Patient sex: M
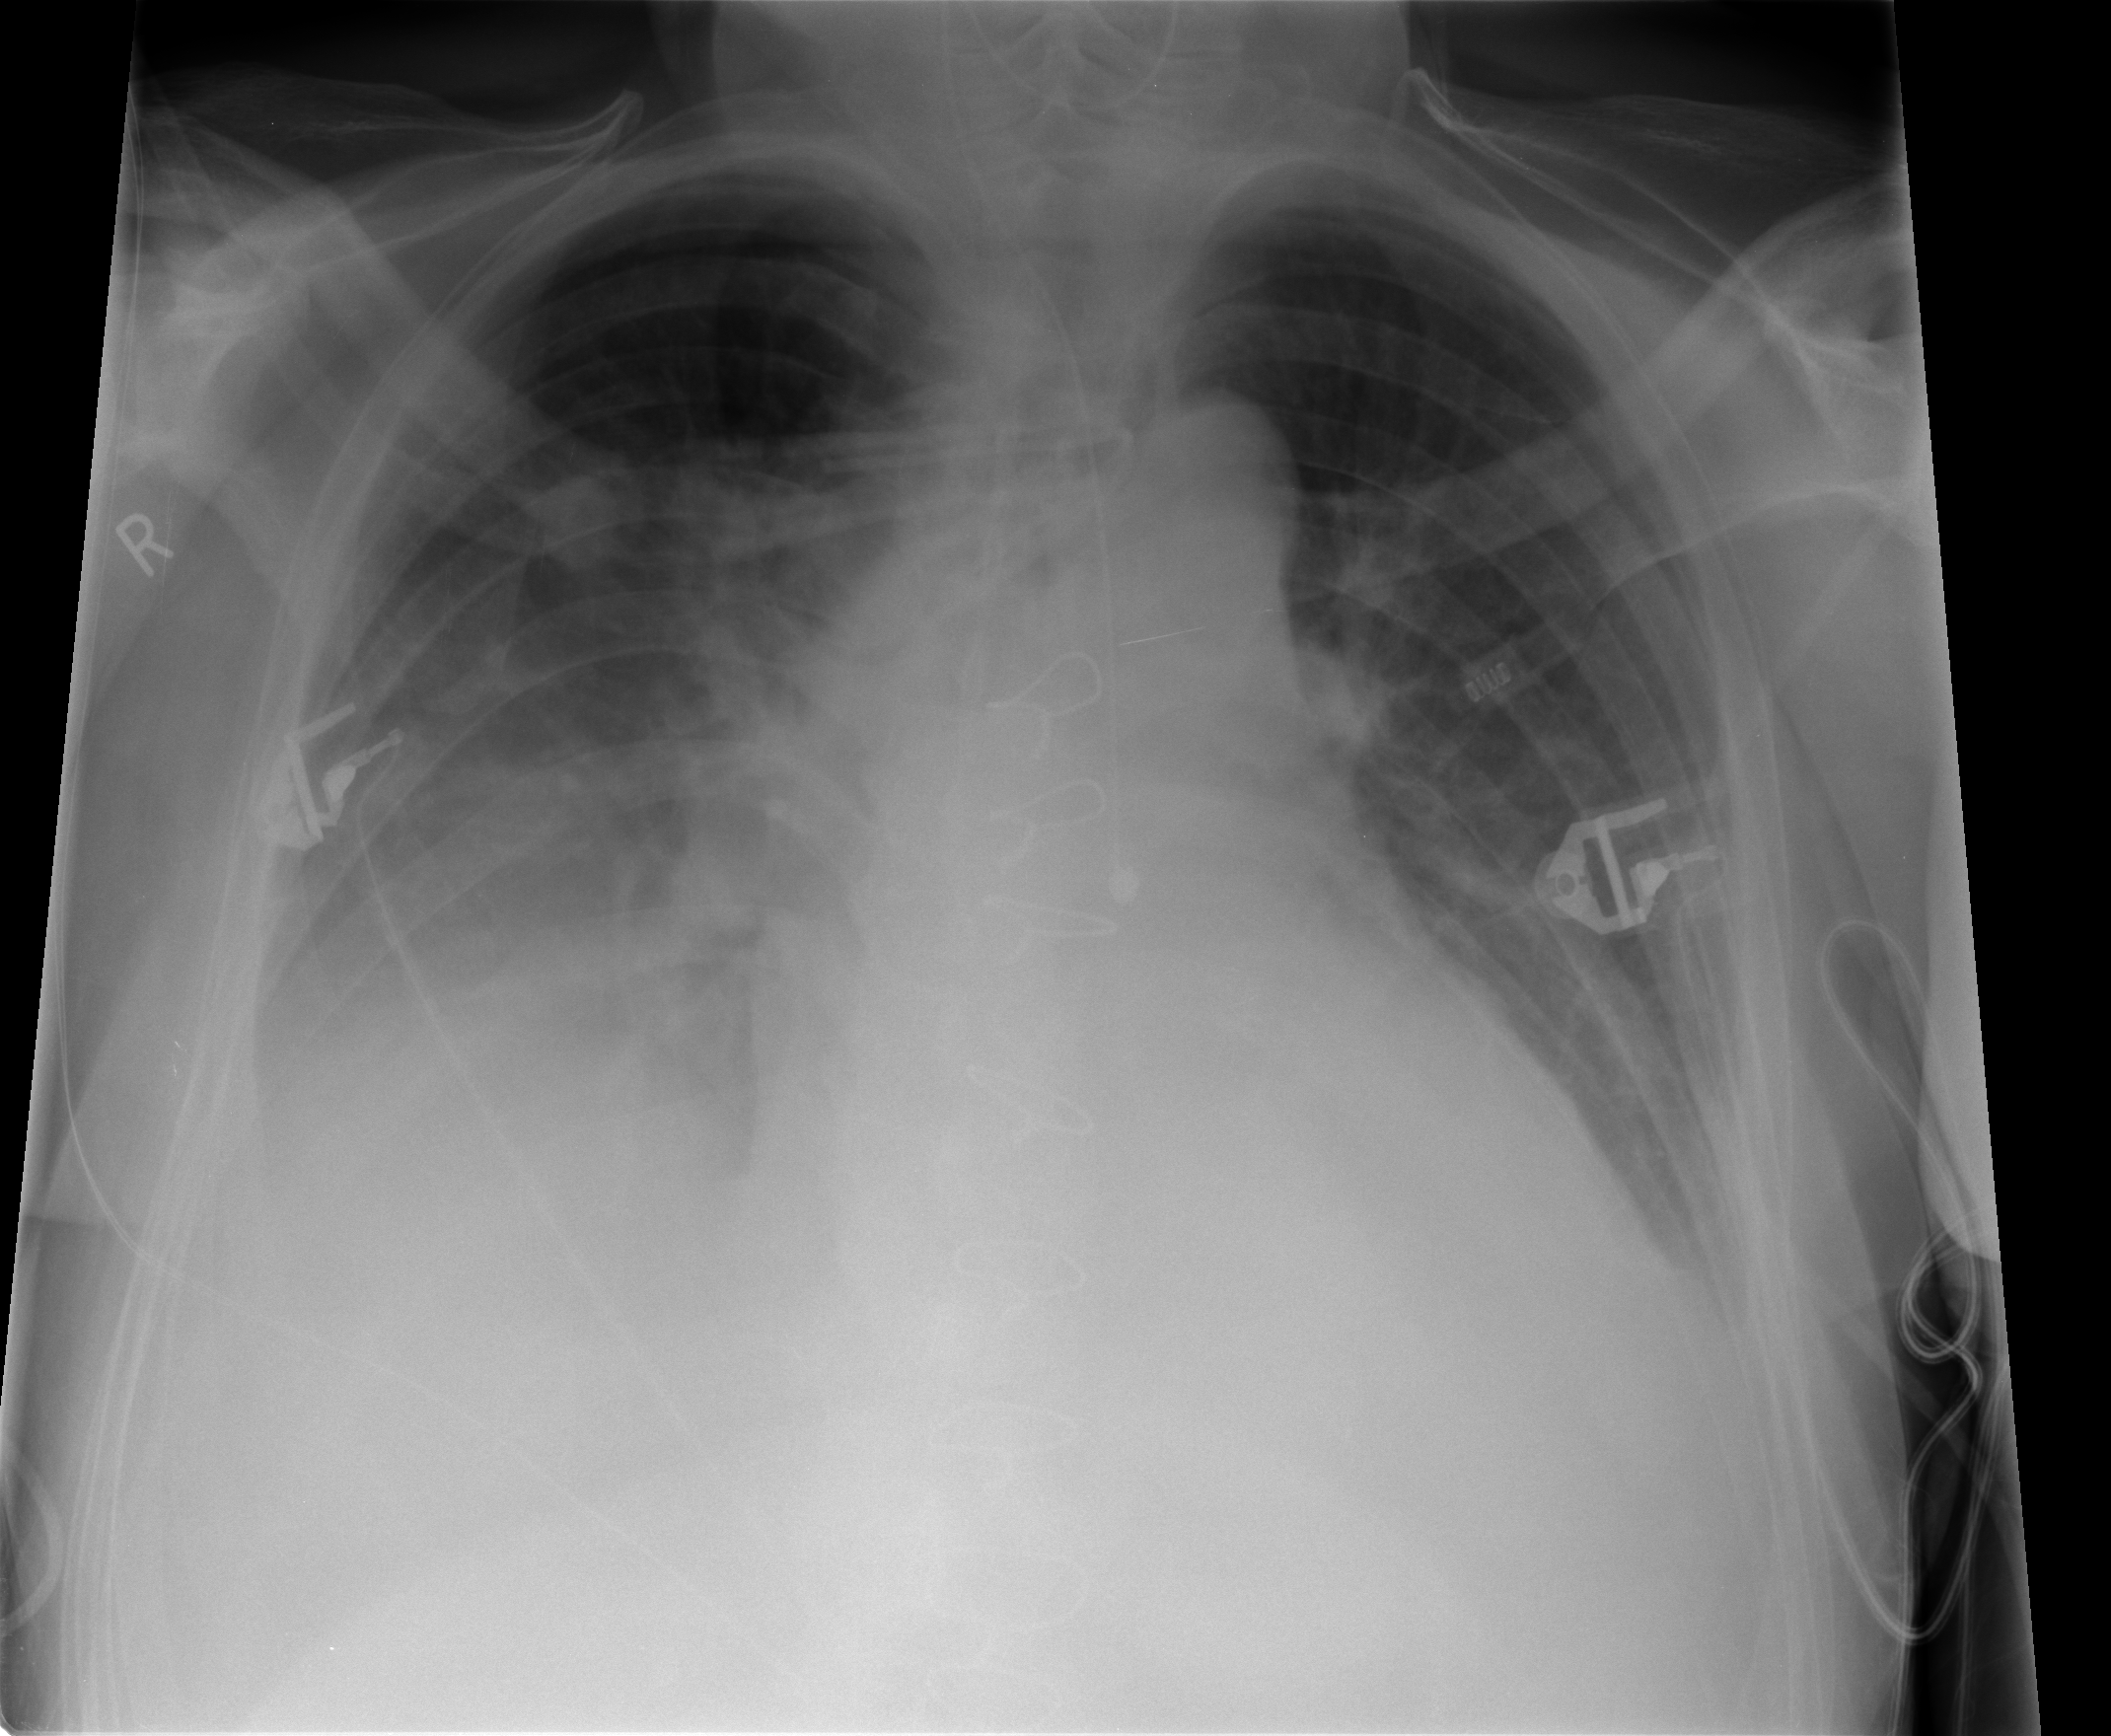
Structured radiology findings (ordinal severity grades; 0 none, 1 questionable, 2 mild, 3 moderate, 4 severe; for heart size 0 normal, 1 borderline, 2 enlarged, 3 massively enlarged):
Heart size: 2
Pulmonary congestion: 2
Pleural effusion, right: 3
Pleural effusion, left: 2
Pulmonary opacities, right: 0
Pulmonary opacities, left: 1
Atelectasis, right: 3
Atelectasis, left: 2